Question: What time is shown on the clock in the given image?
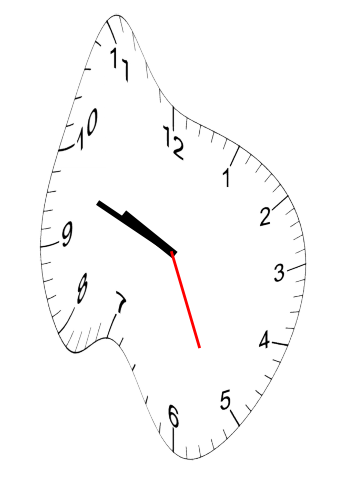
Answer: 09:48:26